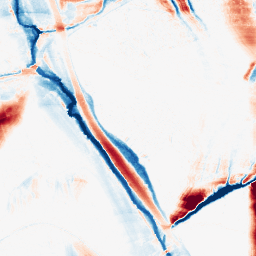
Category: morphological
Decomposition family: morphological_ellipse
Decomposition parameters: operation: average
width: 10
height: 50
Upsampling method: bicubic
Upsampling parameters: scale: 4
Upsampling scale: 4